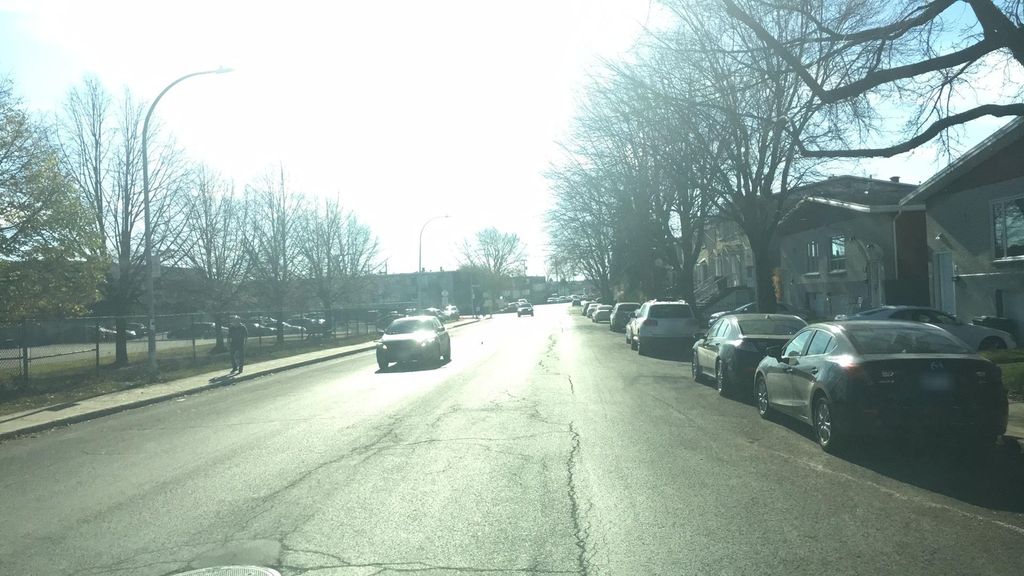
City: montreal